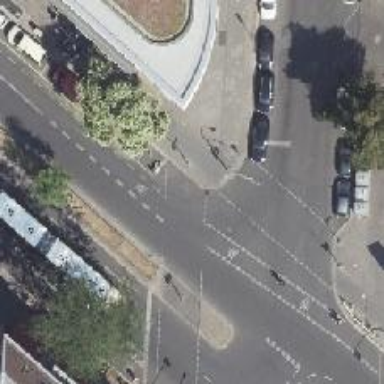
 the cycleway is separated by solid line."